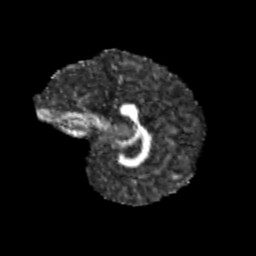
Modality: FA
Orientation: sagittal
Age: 11
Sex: female
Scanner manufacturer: siemens
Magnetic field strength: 3 T
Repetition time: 3.8 s
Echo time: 0.07 s